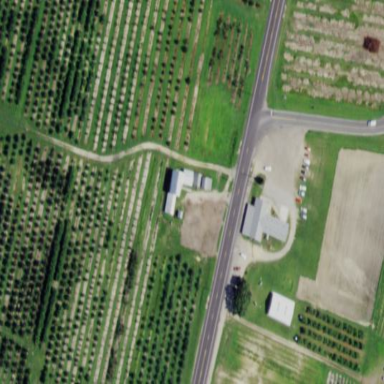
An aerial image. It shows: Orchard.